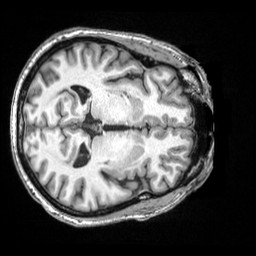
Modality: T1w
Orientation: axial
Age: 53
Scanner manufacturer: siemens
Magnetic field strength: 3 T
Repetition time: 2.5 s
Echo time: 0.00343 s